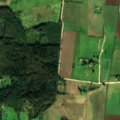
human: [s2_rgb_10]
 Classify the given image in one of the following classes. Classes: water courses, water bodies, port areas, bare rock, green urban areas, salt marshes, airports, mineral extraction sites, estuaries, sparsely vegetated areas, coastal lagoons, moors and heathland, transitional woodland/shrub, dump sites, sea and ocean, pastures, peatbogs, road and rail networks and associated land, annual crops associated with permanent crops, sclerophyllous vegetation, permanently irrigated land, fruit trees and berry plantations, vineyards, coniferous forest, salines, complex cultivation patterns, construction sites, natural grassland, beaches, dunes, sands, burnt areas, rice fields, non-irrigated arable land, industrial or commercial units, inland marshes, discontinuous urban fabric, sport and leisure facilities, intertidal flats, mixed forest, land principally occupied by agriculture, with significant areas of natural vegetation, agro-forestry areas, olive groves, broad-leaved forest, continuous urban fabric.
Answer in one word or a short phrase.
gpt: non-irrigated arable land, pastures, complex cultivation patterns, land principally occupied by agriculture, with significant areas of natural vegetation, broad-leaved forest, mixed forest, transitional woodland/shrub